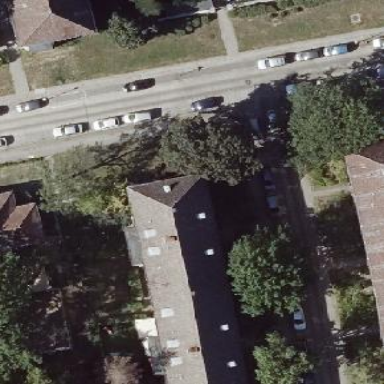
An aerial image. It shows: Apartment building with hipped roof.